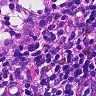
Metastatic tissue present: no